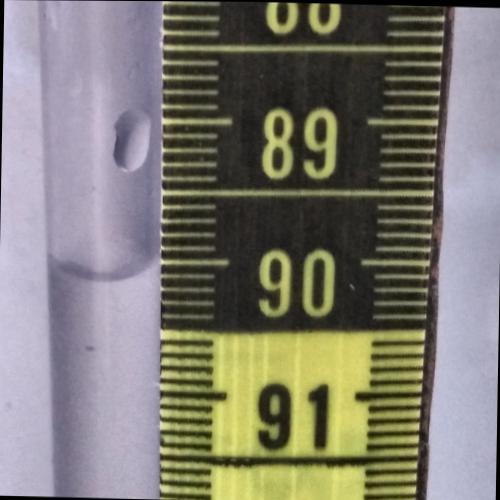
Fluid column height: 90.1 cm